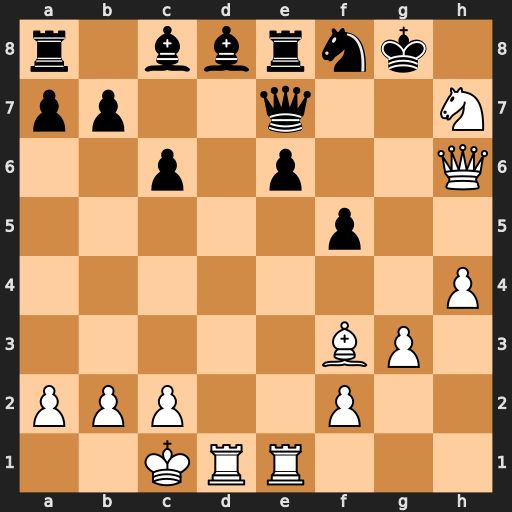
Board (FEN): r1bbrnk1/pp2q2N/2p1p2Q/5p2/7P/5BP1/PPP2P2/2KRR3
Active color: w
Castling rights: -
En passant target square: -
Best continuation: Rxd8 Nxh7 Qg6+